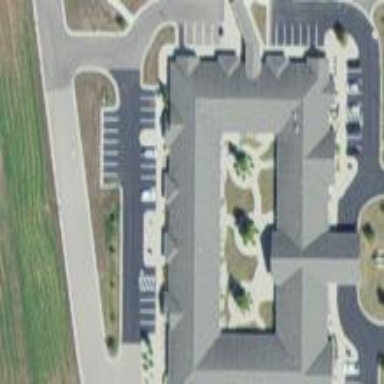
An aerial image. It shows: Hospital building.